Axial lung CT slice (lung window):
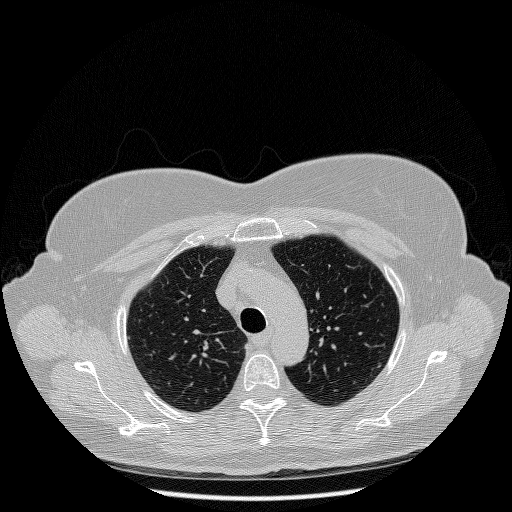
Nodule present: no